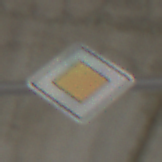
Verkehrszeichen: Vorfahrtsstrasse
Umgebung: Roofed, Suburban
Tageszeit: MorningAfternoon
Wetter: PartlyCloudy
Licht: Natural
Jahreszeit: Winter
Kontrast: LowContrast